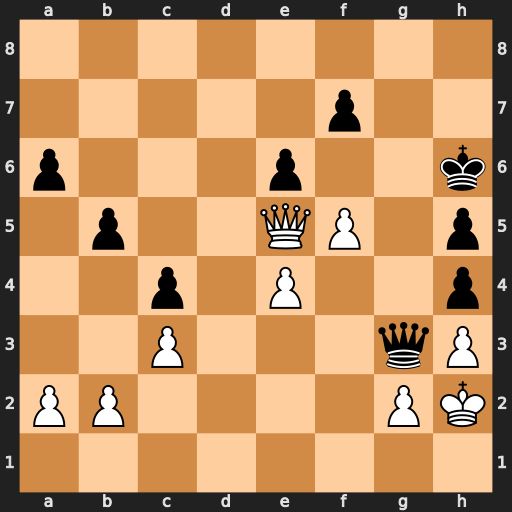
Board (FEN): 8/5p2/p3p2k/1p2QP1p/2p1P2p/2P3qP/PP4PK/8
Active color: w
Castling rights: -
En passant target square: -
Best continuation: Qxg3 hxg3+ Kxg3